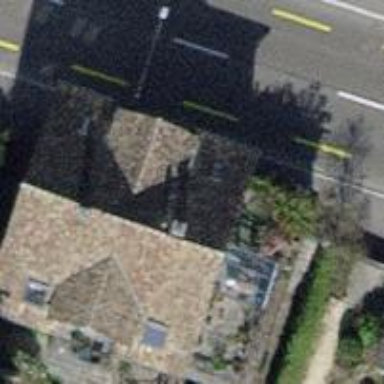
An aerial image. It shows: Building with gabled roof.